Question: I have created bootstrap modal, and appending some html through AJAX...
I am not able to show perfect width as per content. I have tried:
'''
width: 'auto'; //it looks as in Screenshot
width: 100%; //it takes whole page width
'''
It looks like:

'''
var PopupHelper = {
Show: function () {
$("#popup_content").empty();
var qAjax = new AjaxHelper("/Services/Service.asmx/GetCurrentPopupContent");
qAjax.OnSuccess = function (data) {
$("#popup_content").html(data);
$('#popup-Model').css({ 'width' : 'auto','overflow': 'auto' });
$("#popup-Model").modal();
}
qAjax.Init();
}
}
'''
'''
<!--Popup Window -->
<div class="modal fade" id="popup-Model" tabindex="-1" role="dialog" aria-labelledby="myModalLabel" aria-hidden="true">
<div class="modal-dialog">
<div class="modal-content">
<div class="modal-header">
<button type="button" class="close" data-dismiss="modal" aria-hidden="true" style="margin-top:-10px !important">&times;</button>
</div>
<div class="modal-body" id="popup_content">
</div>
</div>
<!-- /.modal-content -->
</div>
<!-- /.modal-dialog -->
</div>
<!--Popup Window -->
'''
How to make modal width, as per the content inside 'modal-body'?
> NOTE: modal HTML shown in image can vary
Thanks!!!
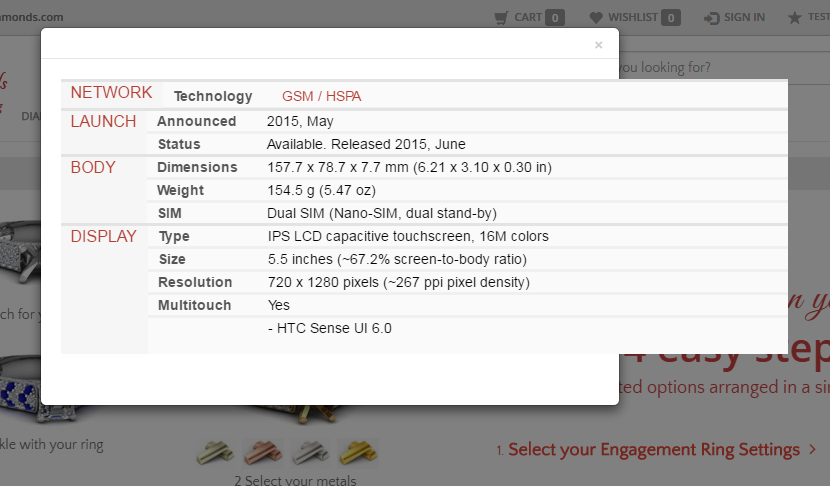
Answer: Since you're already using javascript to render this modal, it will be easier to just set the 'modal-dialog' width to the same width as your content. It's hard to do this only with CSS because 'modal-dialog' have fixed width (varying per screen size).
'''
$("#popup_content").html(data);
$("#popup-Model").modal();
setTimeout(() => {
//change div:first-child to whatever your first child is
var width = $("#popup_content div:first-child").width() + 30; //Padding
$(".modal .modal-dialog").css({ 'width' : width+'px' });
}, 0); //Maybe you'll need a longer timeout because of css transitions
'''
<URL>
Worked in OP case as:
'''
$("#popup_content").empty();
var qAjax = new AjaxHelper("/Services/Service.asmx/GetCurrentPopupContent");
qAjax.OnSuccess = function (data) {
$("#popup_content").html('<div class="test-div">' + data + '</div>');
$("#popup-Model").modal();
setTimeout(function () {
//change div:first-child to whatever your first child is
var width = $("#popup_content div:first-child").width() + 50; //padding
$(".modal-dialog").css({ 'width': width + 'px' });
$('#popup-Model').css({ 'overflow': 'auto' });
}, 500);
'''